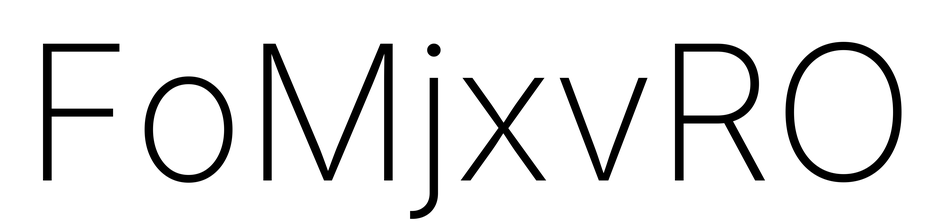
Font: Inter_ExtraLight